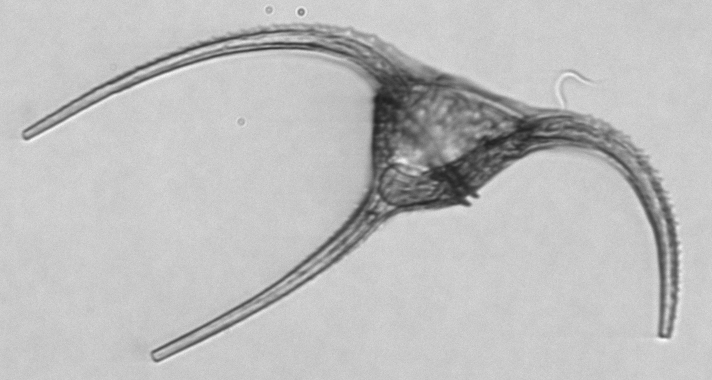
Label: Tripos